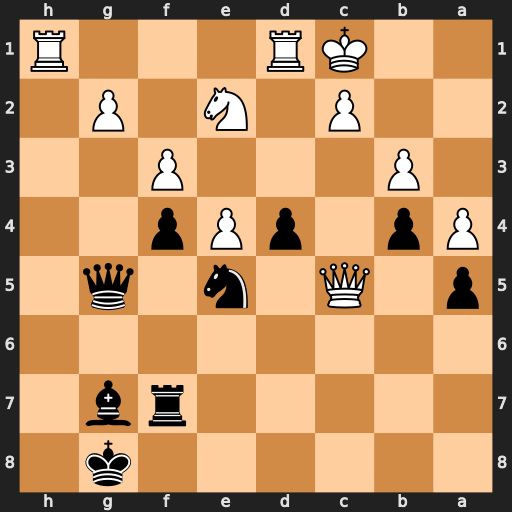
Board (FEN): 6k1/5rb1/8/p1Q1n1q1/Pp1pPp2/1P3P2/2P1N1P1/2KR3R
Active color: b
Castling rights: -
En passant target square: -
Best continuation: Nd3+ cxd3 Qxc5+